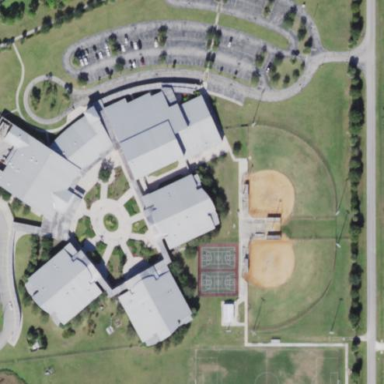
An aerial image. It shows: School.